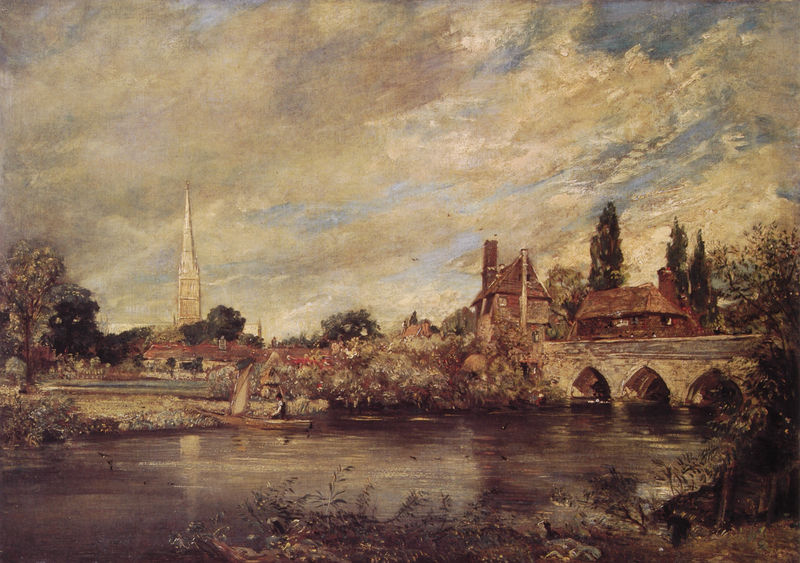
Titel: Harnham Bridge
Künstler: John Constable
Institution: (Privatsammlung)
Schlagwörter: baum, blau, blätter, himmel, mann, wasser, wolken, bäume, fluss, gelb, grün, impressionismus, kirchturm, landschaft, see, stadt, ufer, abend, blumen, braun, frankreich, weiss, dach, gebäude, gras, haus, rot, wiese, architektur, mensch, stein, steine, niederlande, bach, gräser, häuser, morgen, natur, spiegelung, vögel, brücke, büsche, gebüsch, kirche, wasserspiegelung, pflanzen, wald, bauern, boot, genre, kahn, kamin, schornstein, turm, schiff, segel, ansicht, bogen, schiffer, dorf, dächer, schornsteine, enten, hafen, böschung, romantik, kirchen, bögen, reetdach, steinbrücke, wrack, bauten, siluette, bewuchs, hafenstadt, leerstelle, katholisch, blickführung, haud, grünm, rudeerboot, brcke, fahnenwolken, fluss wasser boot